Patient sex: M
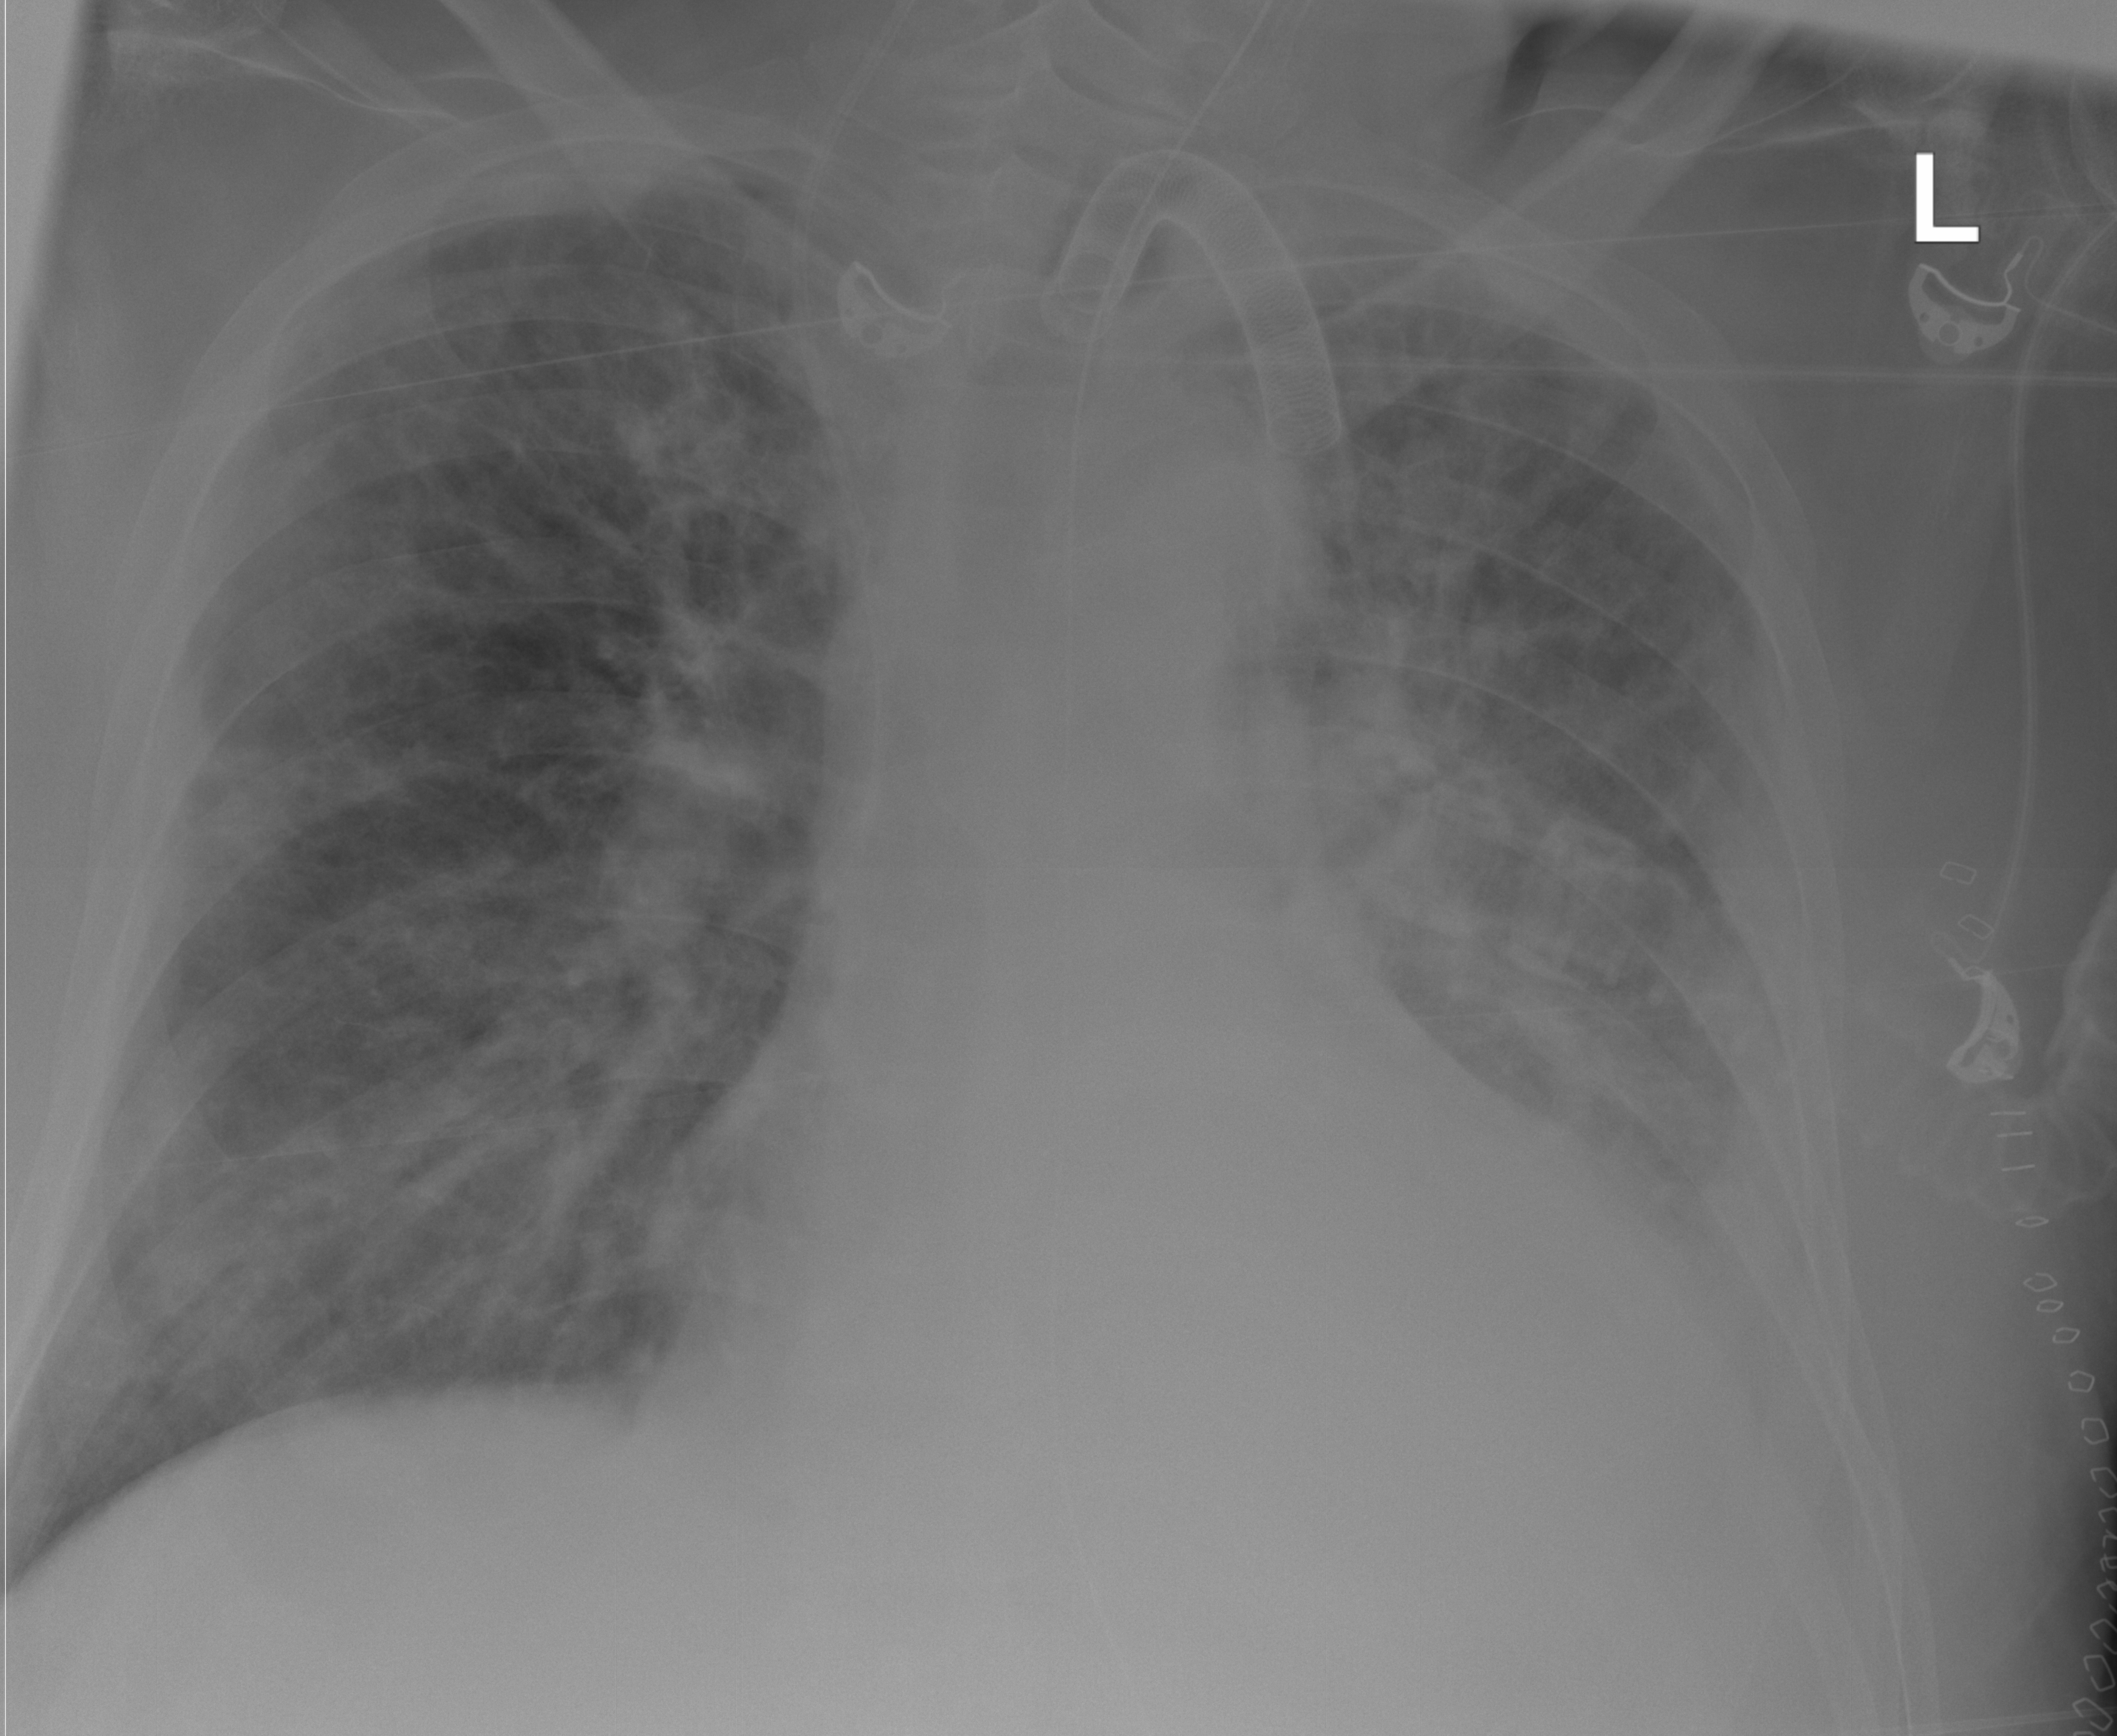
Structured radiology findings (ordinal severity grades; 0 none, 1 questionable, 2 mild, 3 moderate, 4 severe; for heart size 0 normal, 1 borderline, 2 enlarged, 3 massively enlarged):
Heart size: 1
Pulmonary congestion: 2
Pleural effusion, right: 0
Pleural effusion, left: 2
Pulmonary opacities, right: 2
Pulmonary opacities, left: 2
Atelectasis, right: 0
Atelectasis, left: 2